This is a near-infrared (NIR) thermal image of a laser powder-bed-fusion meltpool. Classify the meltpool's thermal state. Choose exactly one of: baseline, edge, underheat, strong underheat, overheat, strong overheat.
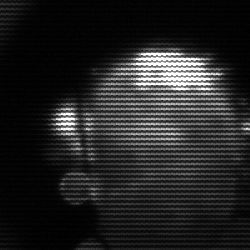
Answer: baseline